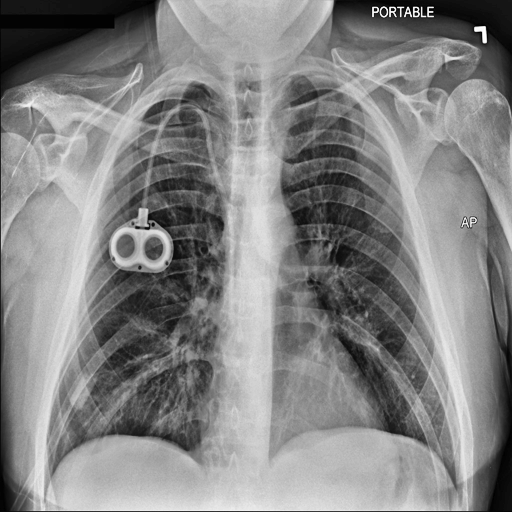
Finding: NORMAL